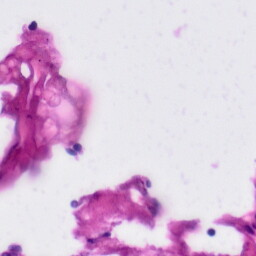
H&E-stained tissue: Tonsil